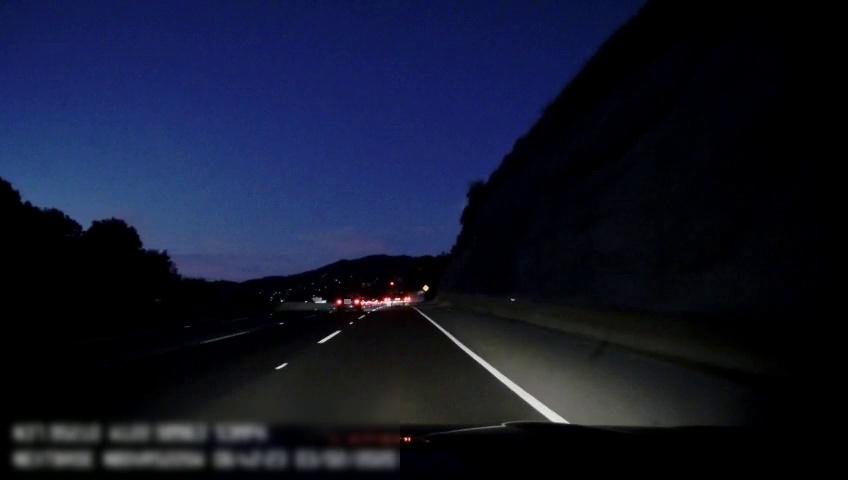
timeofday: Night
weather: Other
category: Drivable Space
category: Vehicles | Car
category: Vehicles | Truck
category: Lanes | Current Lane
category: Lanes | Current Lane
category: Lanes | Alternate Lane
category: Lanes | Alternate Lane